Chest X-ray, PA view. Patient: 68 years old, sex M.
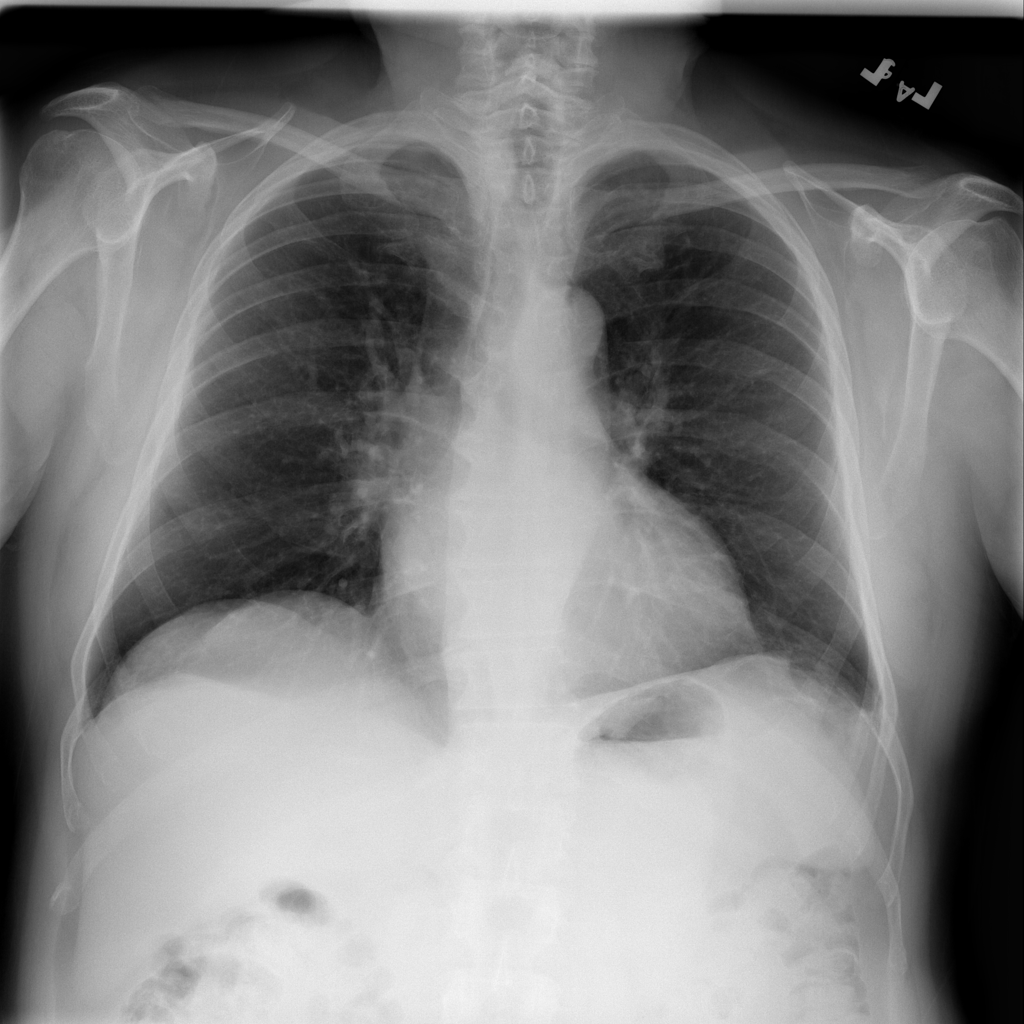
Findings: No Finding